Question: It took me a while to figure out the problem with Unity UI Button Transition:
I hover on the button object, it goes to highlighted state, that's Fine. If I press mouse on button and it goes to pressed state then I move mouse outside of button so its no longer over button. The button goes to highlighted state instead of normal state. I need to click in empty space to get the normal state of button.

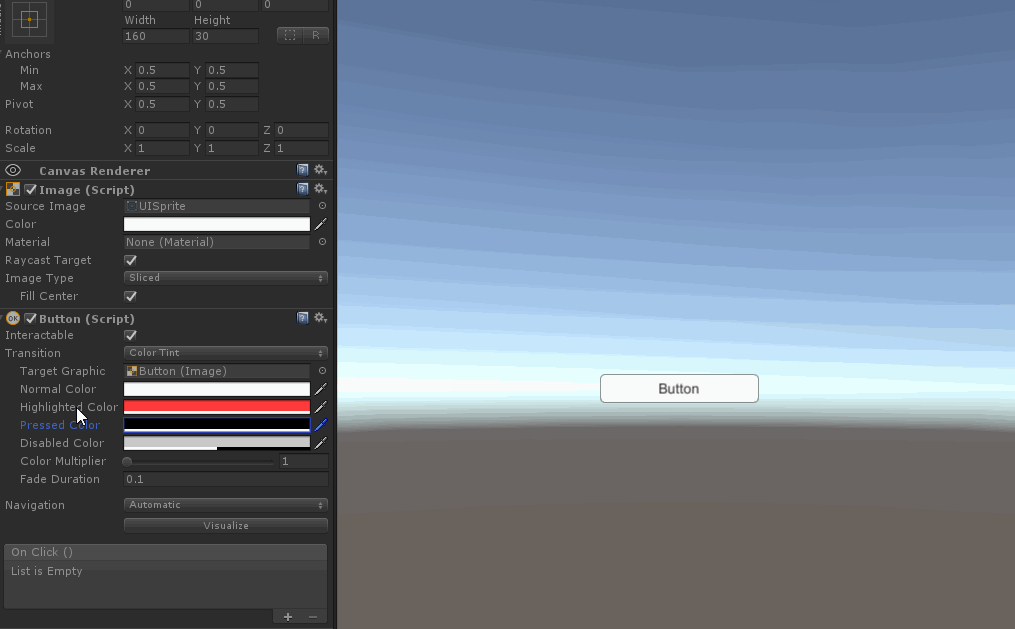
Answer: This is the default behaviour for a Button element in Unity - it retains focus after the initial interaction, causing it to show the Highlighted Color. Clicking away clears the focus, so it no longer becomes highlighted then.
To change this behaviour, you can switch the setting.

Currently, it's set to . According to <URL>, the option you want to use instead is , which results in:
> No keyboard navigation. Also ensures that it does not receive focus from clicking/tapping on it.
Hope this helps! Let me know if you have any questions.